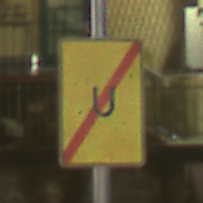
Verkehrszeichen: EndeUmleitung
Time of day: Night
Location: Outdoor (Urban)
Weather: PartlyCloudy
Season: NotSpecified
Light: Artificial